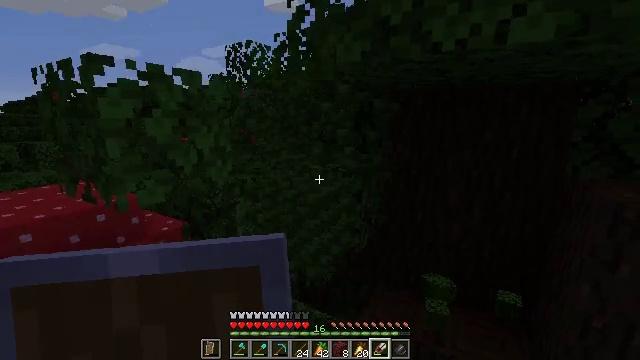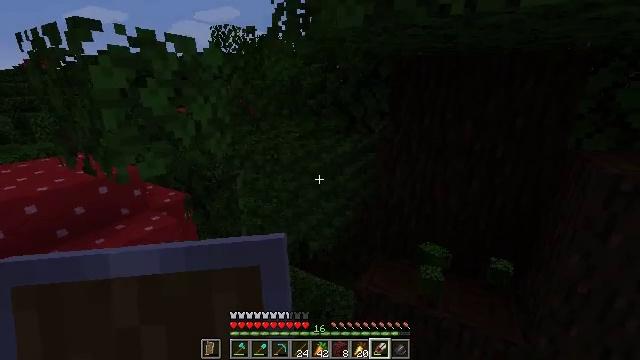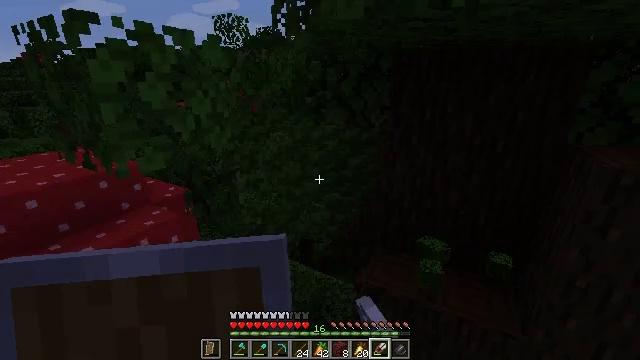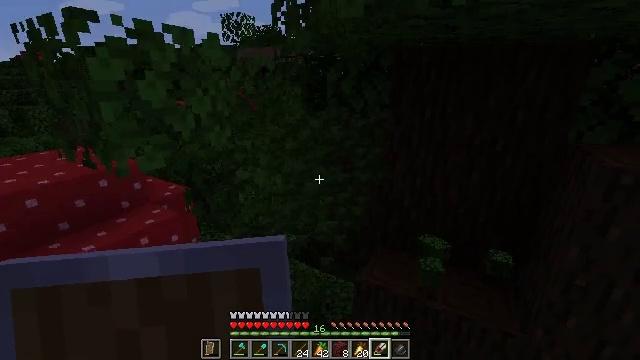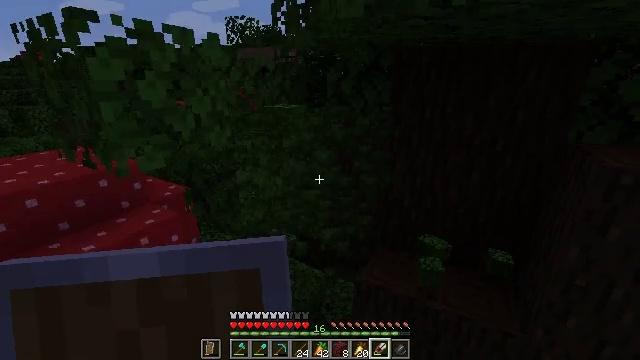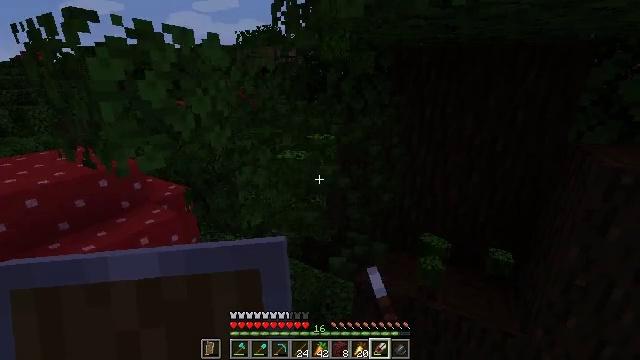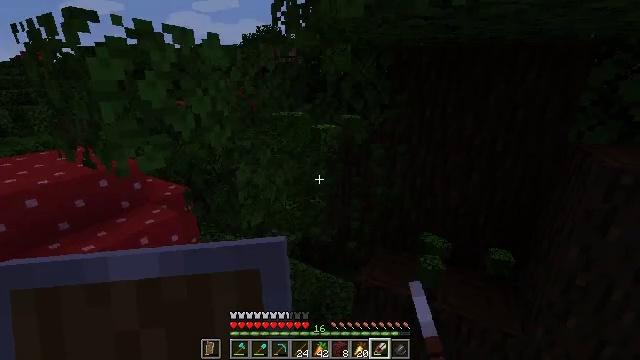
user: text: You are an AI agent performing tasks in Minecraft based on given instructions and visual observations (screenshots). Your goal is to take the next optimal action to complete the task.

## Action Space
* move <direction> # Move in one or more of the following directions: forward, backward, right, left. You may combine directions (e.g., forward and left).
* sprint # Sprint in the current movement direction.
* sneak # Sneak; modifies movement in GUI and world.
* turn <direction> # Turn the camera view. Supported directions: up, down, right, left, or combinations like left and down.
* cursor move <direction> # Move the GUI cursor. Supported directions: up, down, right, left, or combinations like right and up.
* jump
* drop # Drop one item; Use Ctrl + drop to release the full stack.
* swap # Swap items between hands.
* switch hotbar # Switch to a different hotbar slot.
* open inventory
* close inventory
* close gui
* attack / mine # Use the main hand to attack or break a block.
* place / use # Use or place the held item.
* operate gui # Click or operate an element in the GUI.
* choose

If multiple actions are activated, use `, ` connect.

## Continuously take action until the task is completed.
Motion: motion action
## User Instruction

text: Break the dark oak leaves for resources.
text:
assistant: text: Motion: turn down, attack / mine
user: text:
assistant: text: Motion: turn down, attack / mine
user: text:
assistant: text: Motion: attack / mine
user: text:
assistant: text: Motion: attack / mine
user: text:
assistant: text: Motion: attack / mine
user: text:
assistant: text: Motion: attack / mine
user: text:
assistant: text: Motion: attack / mine